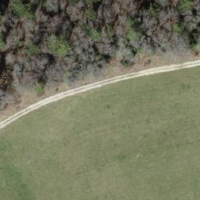
EUNIS habitat code: 52
Species observed at this site:
Acer pseudoplatanus